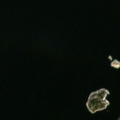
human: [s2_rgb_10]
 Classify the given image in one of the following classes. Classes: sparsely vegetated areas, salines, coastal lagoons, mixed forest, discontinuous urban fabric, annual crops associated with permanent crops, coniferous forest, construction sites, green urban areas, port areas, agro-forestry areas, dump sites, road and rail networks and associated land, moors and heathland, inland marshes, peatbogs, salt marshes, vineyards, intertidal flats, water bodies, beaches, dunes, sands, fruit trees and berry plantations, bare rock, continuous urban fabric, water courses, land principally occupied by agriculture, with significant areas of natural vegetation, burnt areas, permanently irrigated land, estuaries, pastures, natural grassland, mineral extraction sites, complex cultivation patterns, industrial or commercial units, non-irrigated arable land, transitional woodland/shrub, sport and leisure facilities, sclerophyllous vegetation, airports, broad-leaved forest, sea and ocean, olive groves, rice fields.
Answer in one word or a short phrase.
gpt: sea and ocean